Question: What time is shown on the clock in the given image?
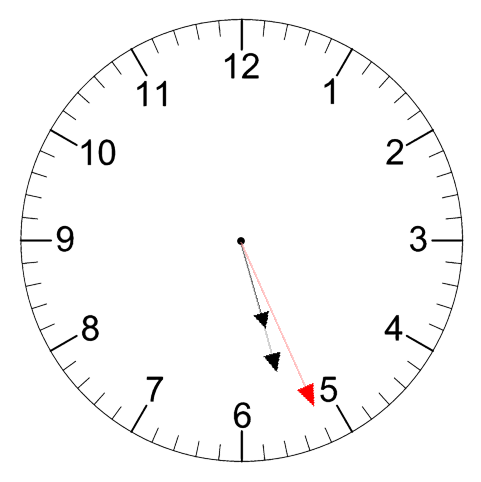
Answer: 05:27:26